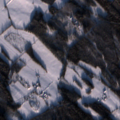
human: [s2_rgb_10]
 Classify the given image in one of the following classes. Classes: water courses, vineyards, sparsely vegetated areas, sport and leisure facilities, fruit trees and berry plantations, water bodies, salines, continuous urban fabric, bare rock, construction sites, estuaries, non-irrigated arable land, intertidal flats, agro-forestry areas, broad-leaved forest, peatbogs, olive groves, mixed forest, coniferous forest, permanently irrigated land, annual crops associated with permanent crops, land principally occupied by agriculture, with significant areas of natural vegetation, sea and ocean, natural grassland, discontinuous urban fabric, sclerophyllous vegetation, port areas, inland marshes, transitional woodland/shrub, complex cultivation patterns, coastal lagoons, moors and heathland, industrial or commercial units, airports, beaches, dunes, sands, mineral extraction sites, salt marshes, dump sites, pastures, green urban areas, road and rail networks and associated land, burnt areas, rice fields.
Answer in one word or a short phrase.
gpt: non-irrigated arable land, land principally occupied by agriculture, with significant areas of natural vegetation, coniferous forest, mixed forest